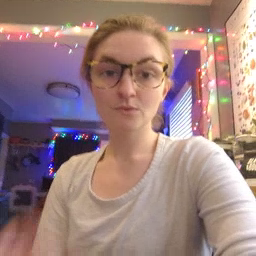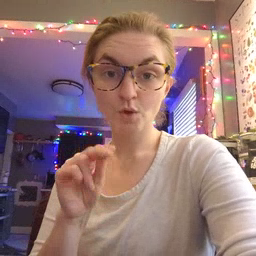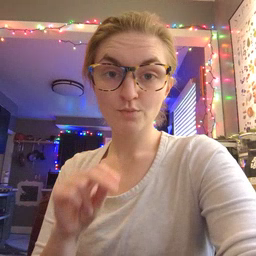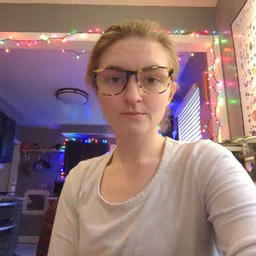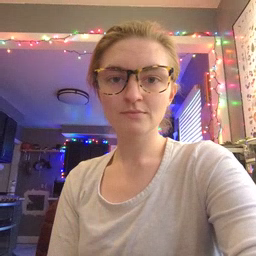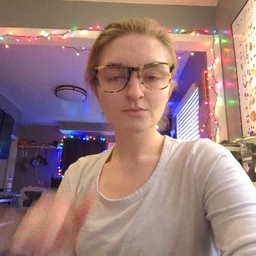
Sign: no